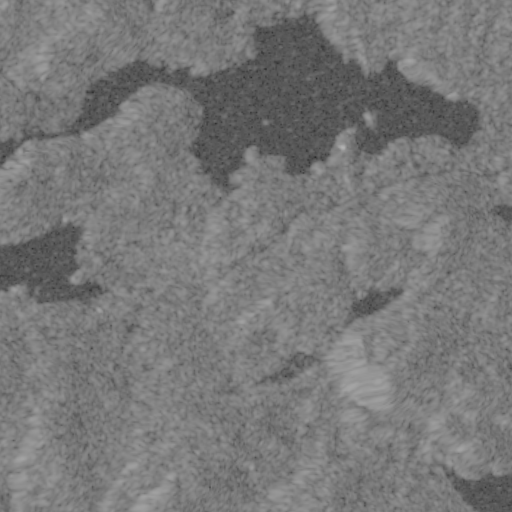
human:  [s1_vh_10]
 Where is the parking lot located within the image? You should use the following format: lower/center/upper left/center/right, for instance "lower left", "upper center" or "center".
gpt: The parking lot is located in the center right of the image.
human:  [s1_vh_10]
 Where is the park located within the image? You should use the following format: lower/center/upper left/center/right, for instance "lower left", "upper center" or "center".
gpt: There is no park in the image.

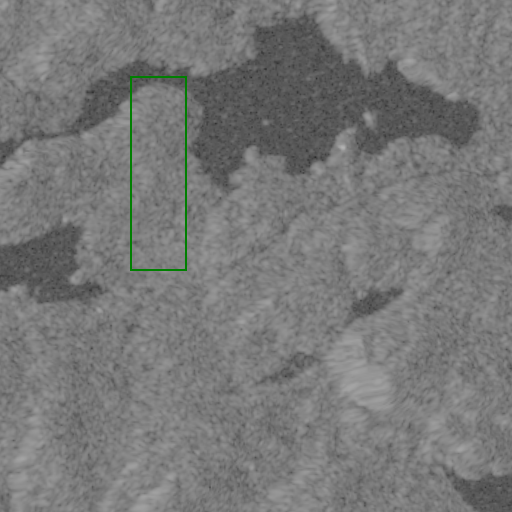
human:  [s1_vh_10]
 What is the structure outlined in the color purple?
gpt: There is no purple outline.
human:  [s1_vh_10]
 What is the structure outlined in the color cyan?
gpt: There is no structure outlined in cyan.